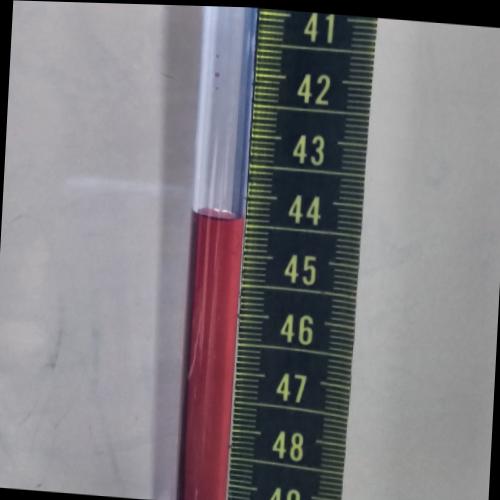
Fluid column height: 44.4 cm